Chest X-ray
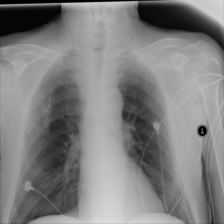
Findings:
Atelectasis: negative
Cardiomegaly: negative
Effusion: negative
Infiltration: negative
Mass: negative
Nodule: negative
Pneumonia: negative
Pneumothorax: negative
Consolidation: negative
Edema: negative
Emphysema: negative
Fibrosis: negative
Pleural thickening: negative
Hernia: negative